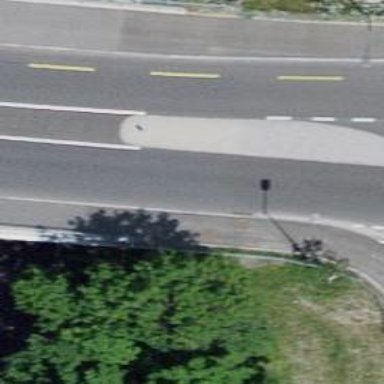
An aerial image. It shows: Secondary road bridge with asphalt surface and sidewalks on both sides. It also has cycle lanes on both sides.